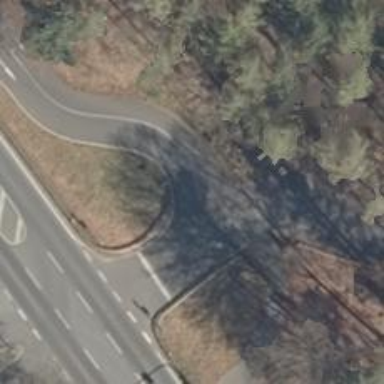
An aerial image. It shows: Road with "give way" sign.